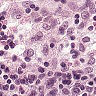
Metastatic tissue present: no